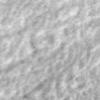
Label: no_change